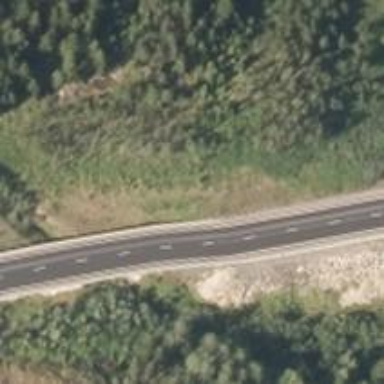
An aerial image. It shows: Bridge with asphalt surface carrying trunk highway.